Question: While i'm running a code script on FloyHub using Jupyter, i can't close the browser tab while it's running. as in the image below

so, how can i close the browser while the code is running ?
Thanks
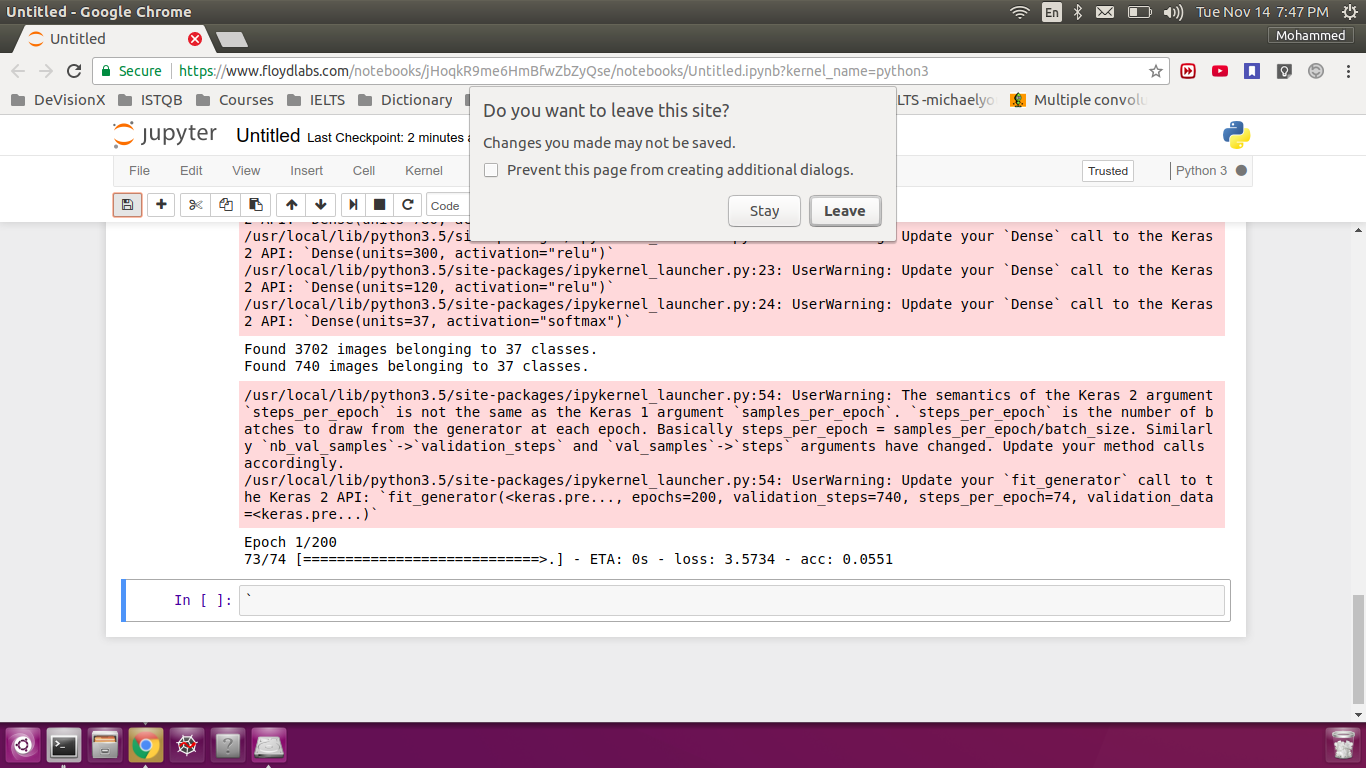
Answer: This is, unfortunately, a problem with Jupyter Notebooks itself: <URL>. In general, since Notebooks are interactive development environments, its good practice to keep the browser open. Otherwise, it's too easy to forgot that you have a running job and then be charged for the duration it is idle.